Chest X-ray:
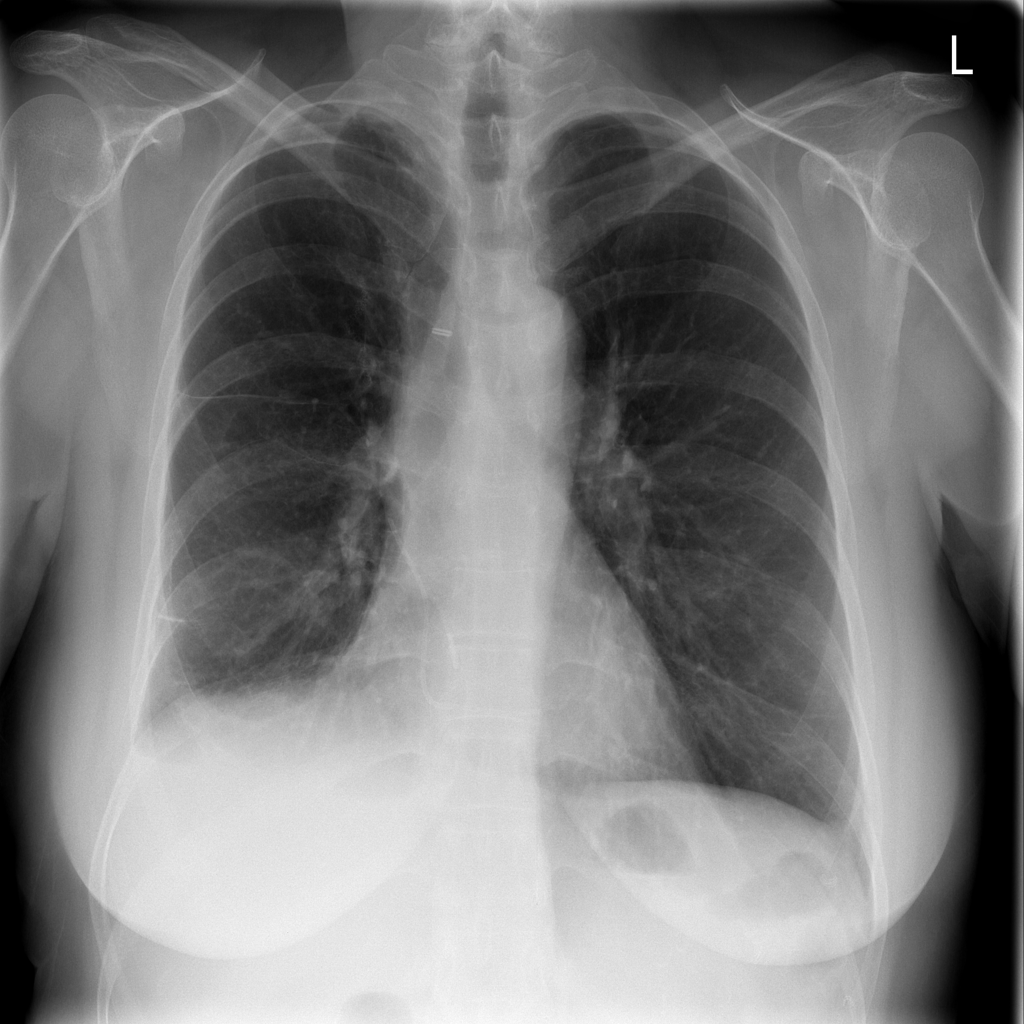
Findings: Fracture, Pleural Thickening
No abnormal finding: no